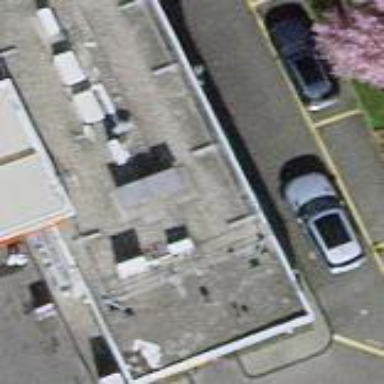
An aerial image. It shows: Convenience store inside building.